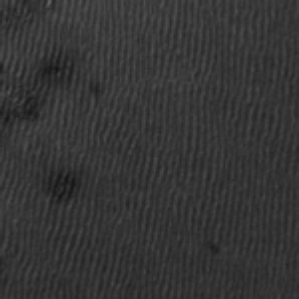
Label: frost